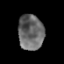
Tissue: prostate
Cell type: T cells
Senescence score: 0.3608
Nuclear area (px): 880
Mean DAPI intensity: 104.864